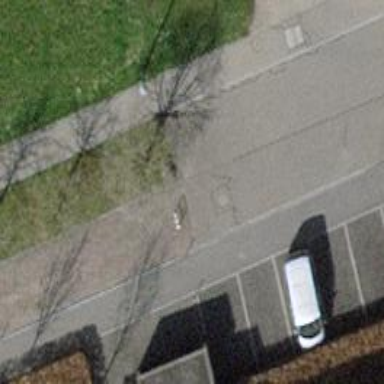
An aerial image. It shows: Single cycle barrier.